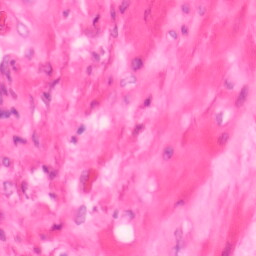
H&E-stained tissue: Colon